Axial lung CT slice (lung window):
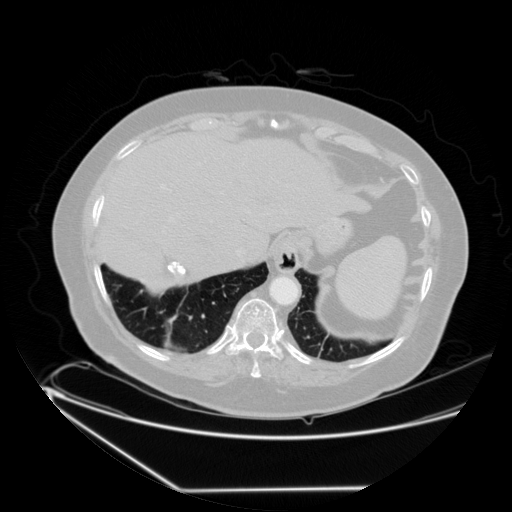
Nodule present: no